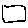
Label: square